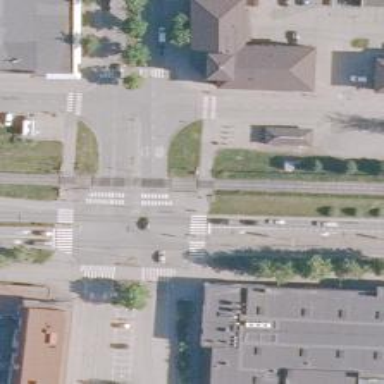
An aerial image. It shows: Level crossing with both lights and saltire in place.